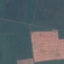
Land use / land cover: AnnualCrop